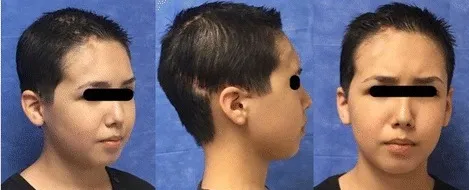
6-month postoperative follow-up on our patient in Case 1 shows a great cranial symmetry, and wound healing.
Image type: medical_photograph (oral_photograph)